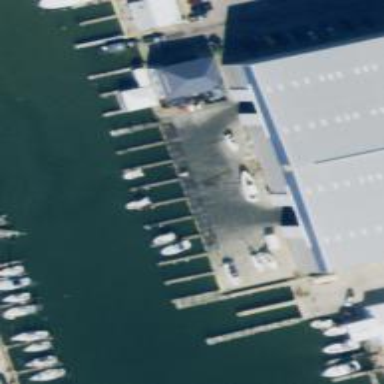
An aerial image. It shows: Pier located along footway.